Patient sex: F
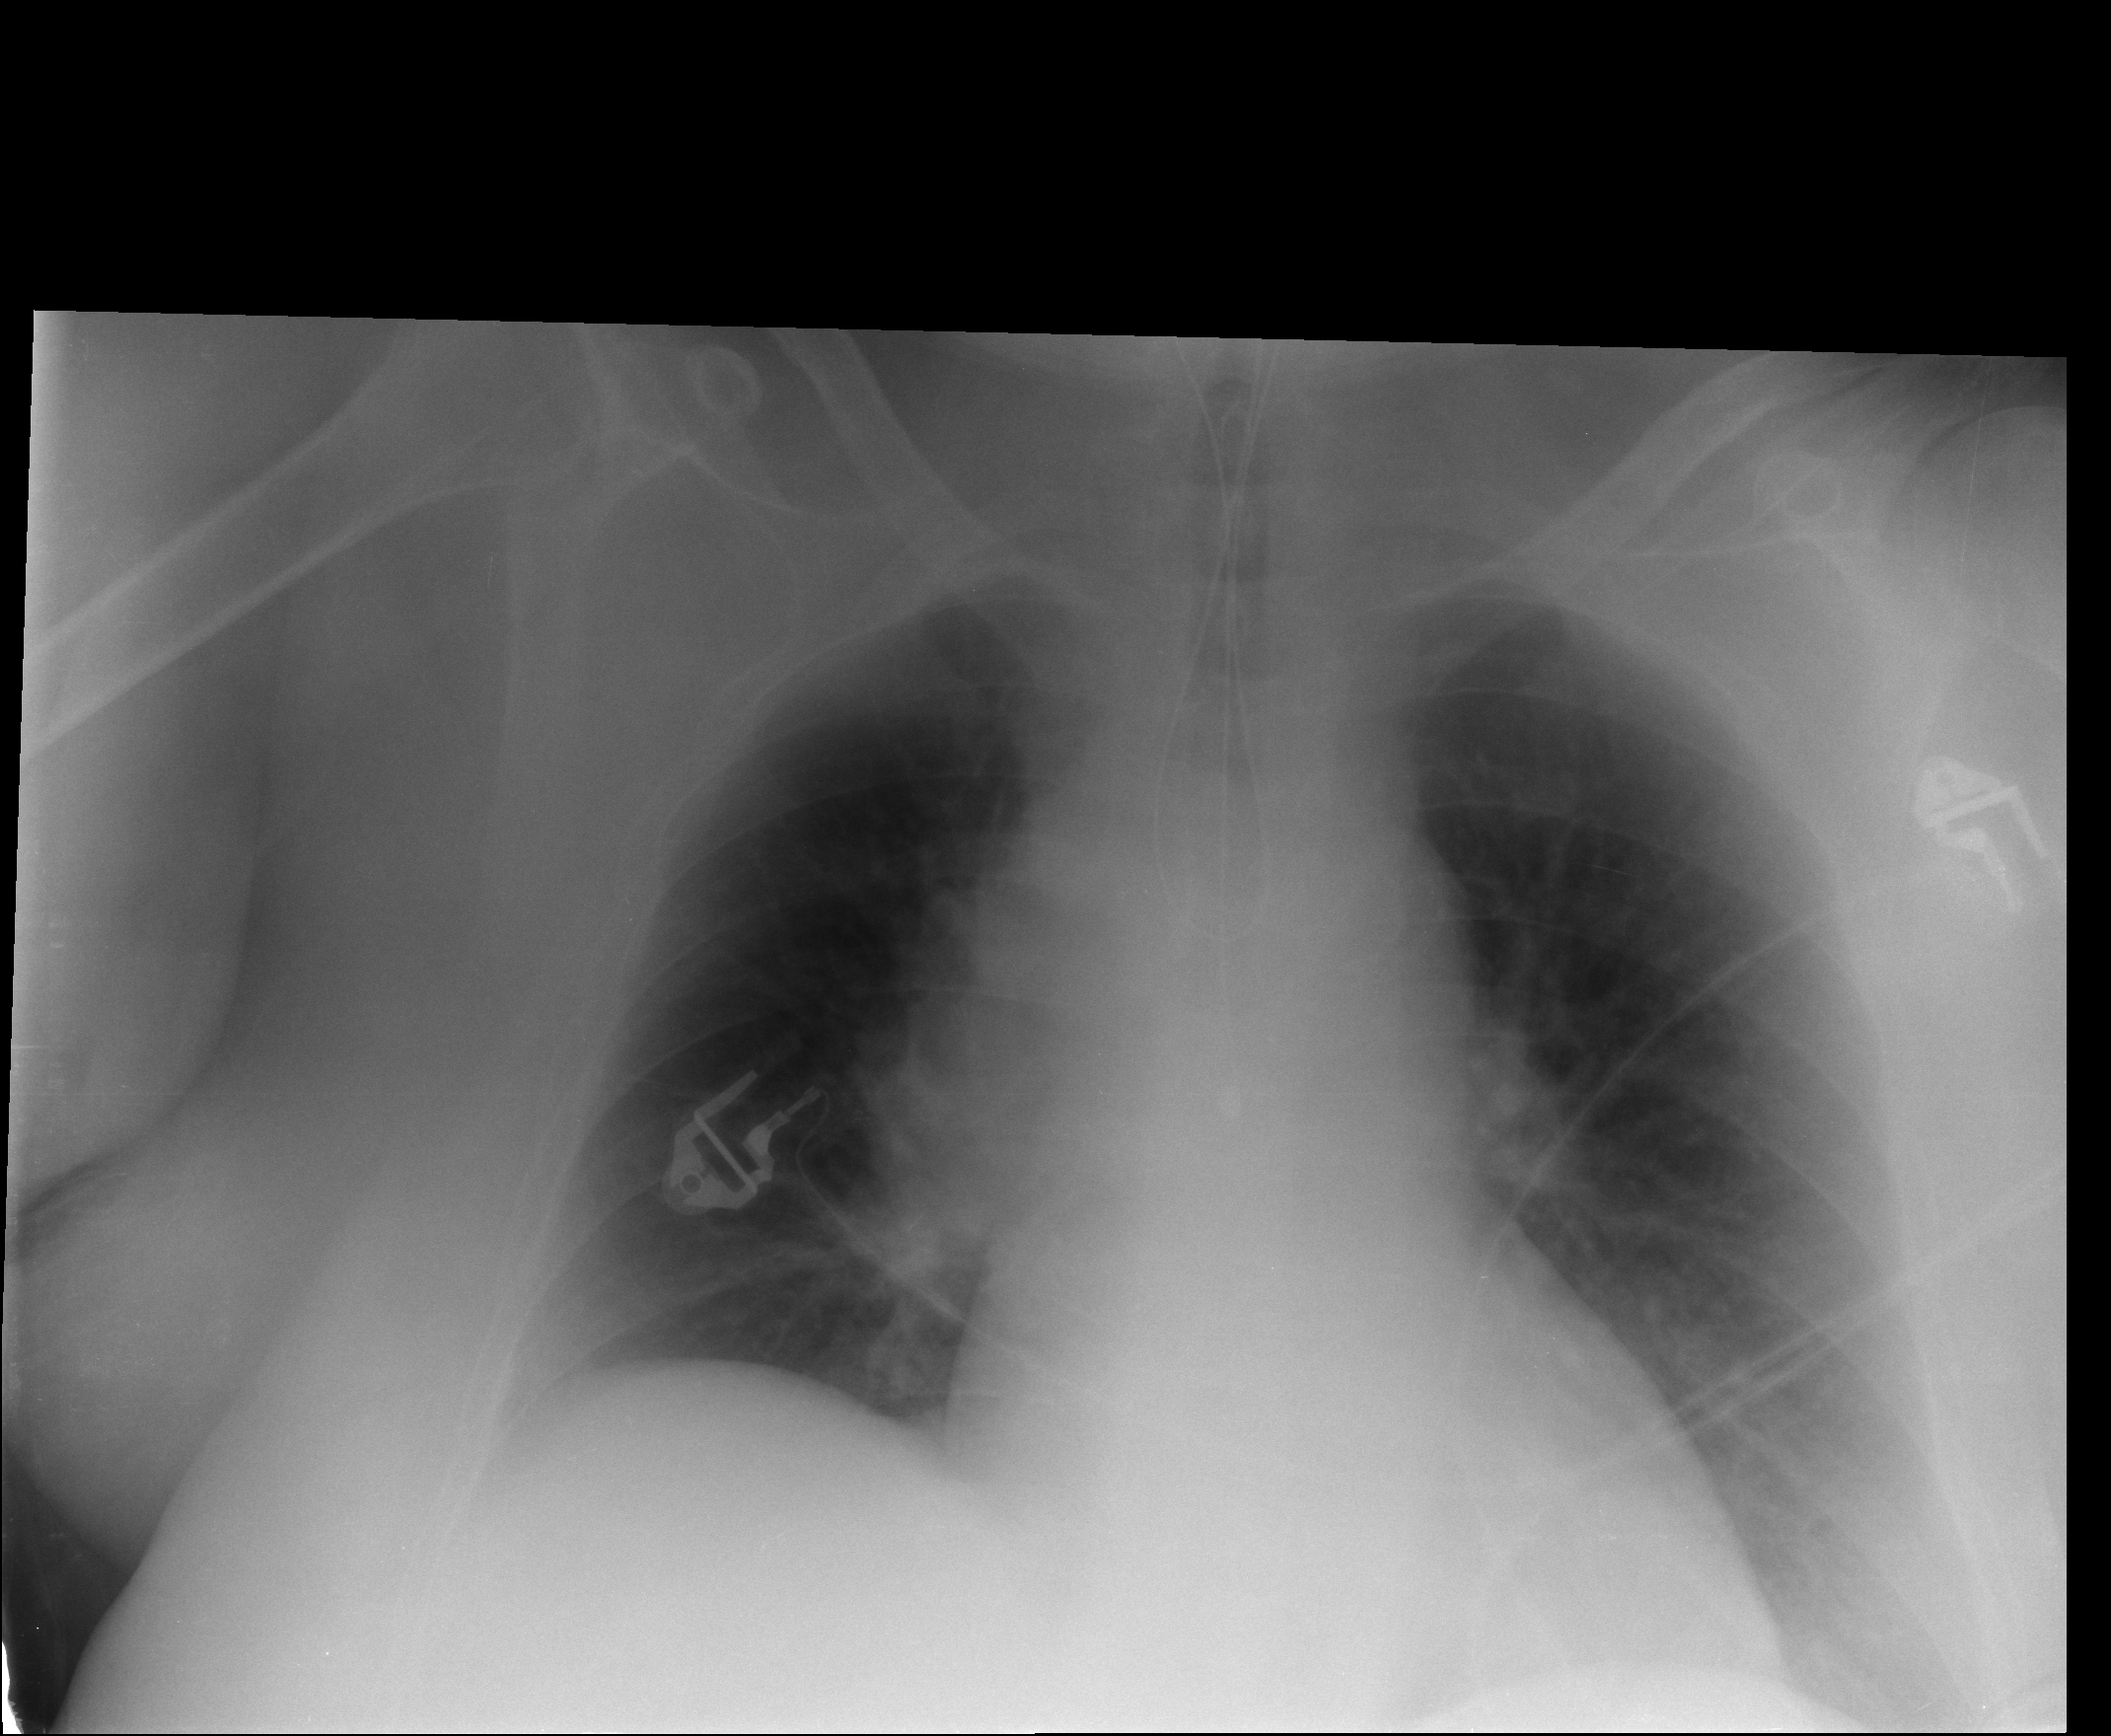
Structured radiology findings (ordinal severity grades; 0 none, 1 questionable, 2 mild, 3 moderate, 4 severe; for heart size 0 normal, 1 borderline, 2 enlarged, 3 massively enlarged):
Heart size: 0
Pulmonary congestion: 0
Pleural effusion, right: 0
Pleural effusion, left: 0
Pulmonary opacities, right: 0
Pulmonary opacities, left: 0
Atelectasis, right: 2
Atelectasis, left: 0